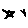
Label: star